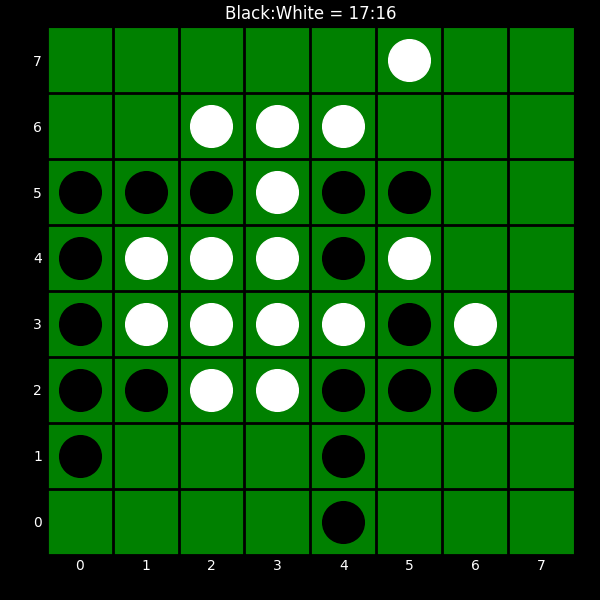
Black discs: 17
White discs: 16